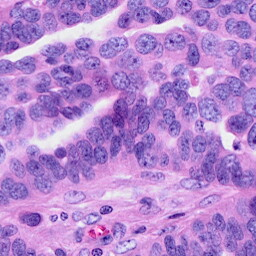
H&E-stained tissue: Ovarian